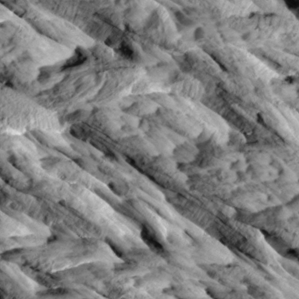
Label: non_frost